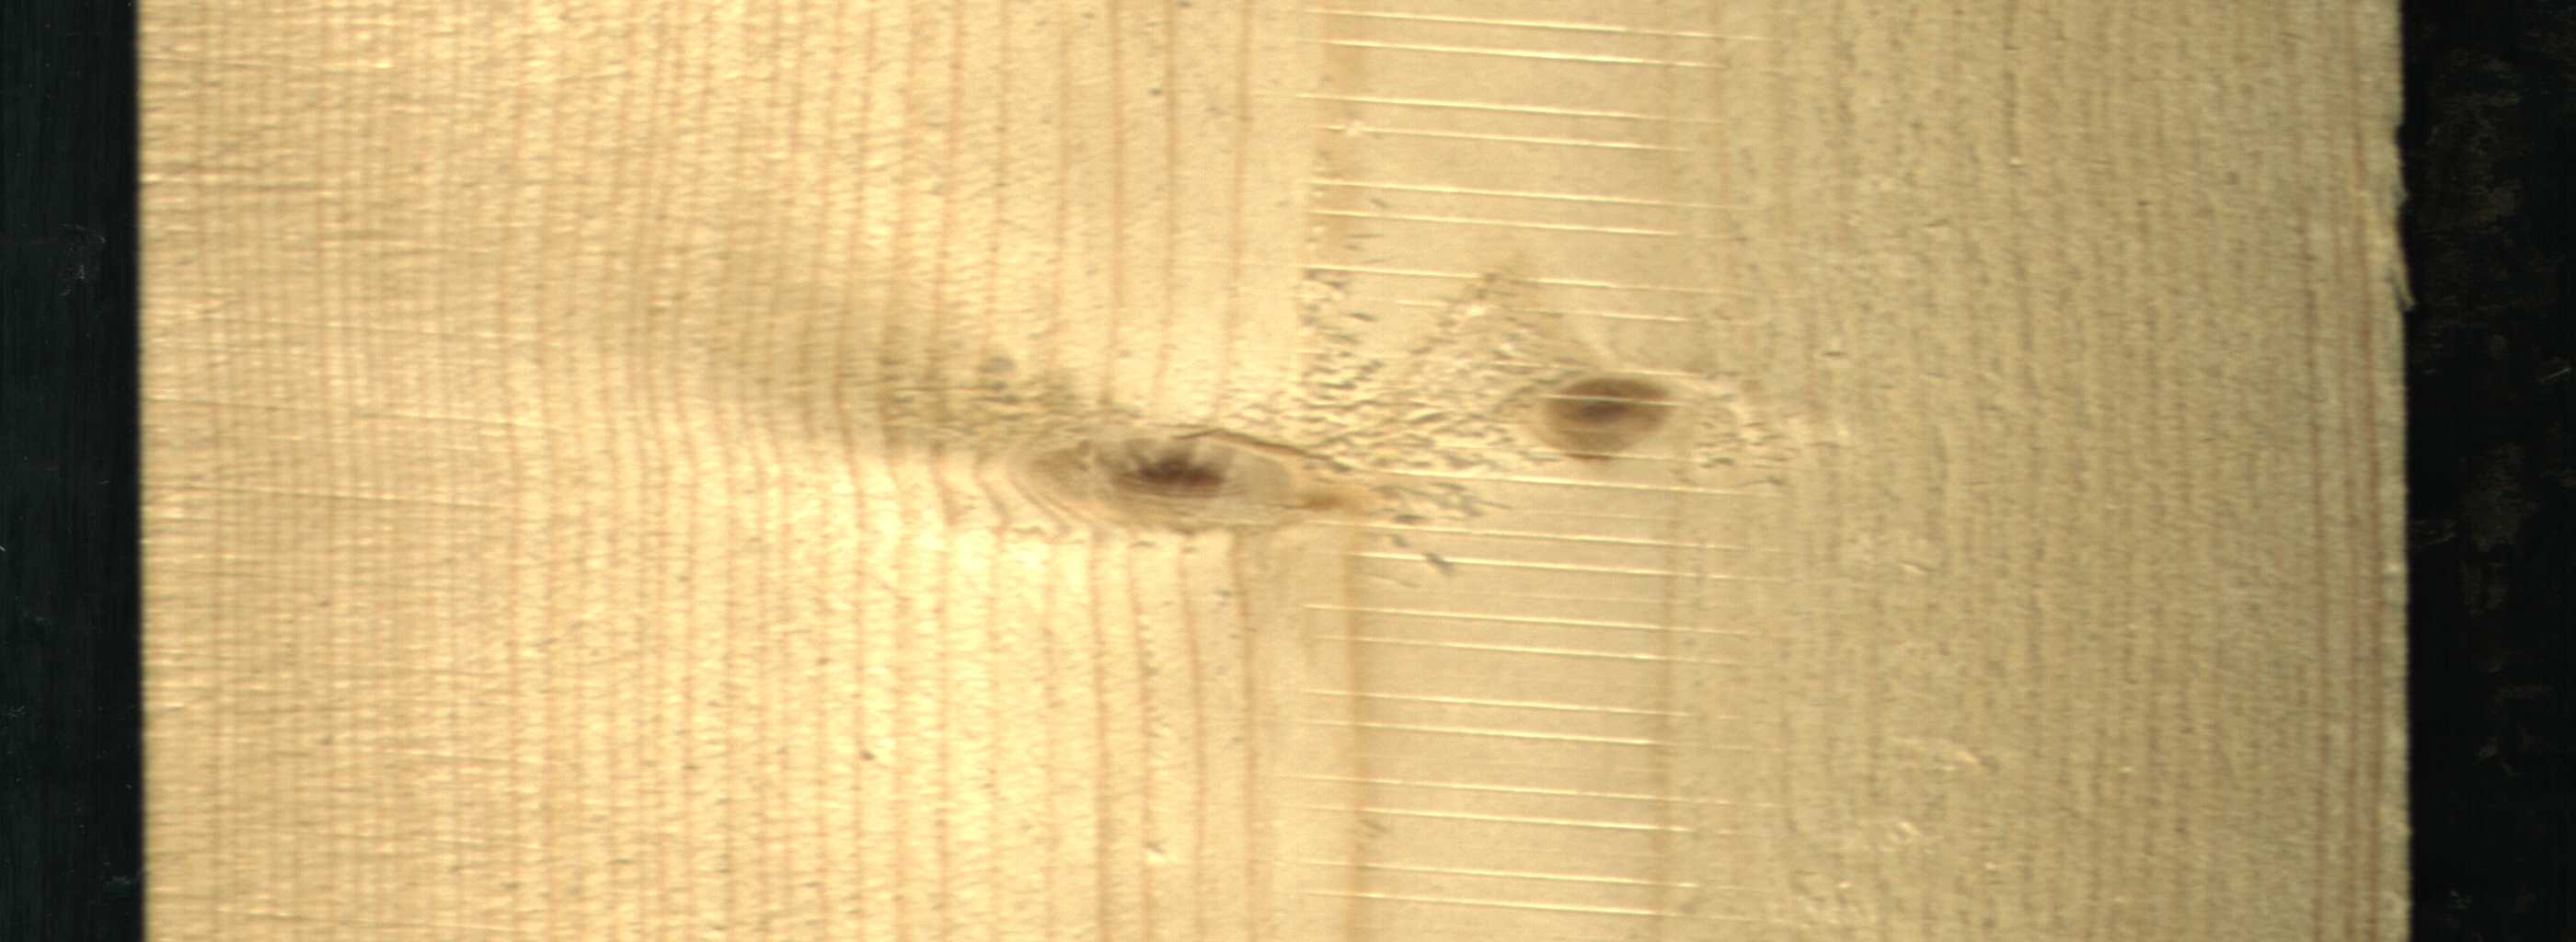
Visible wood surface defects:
Live_Knot
Live_Knot